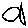
Label: fish